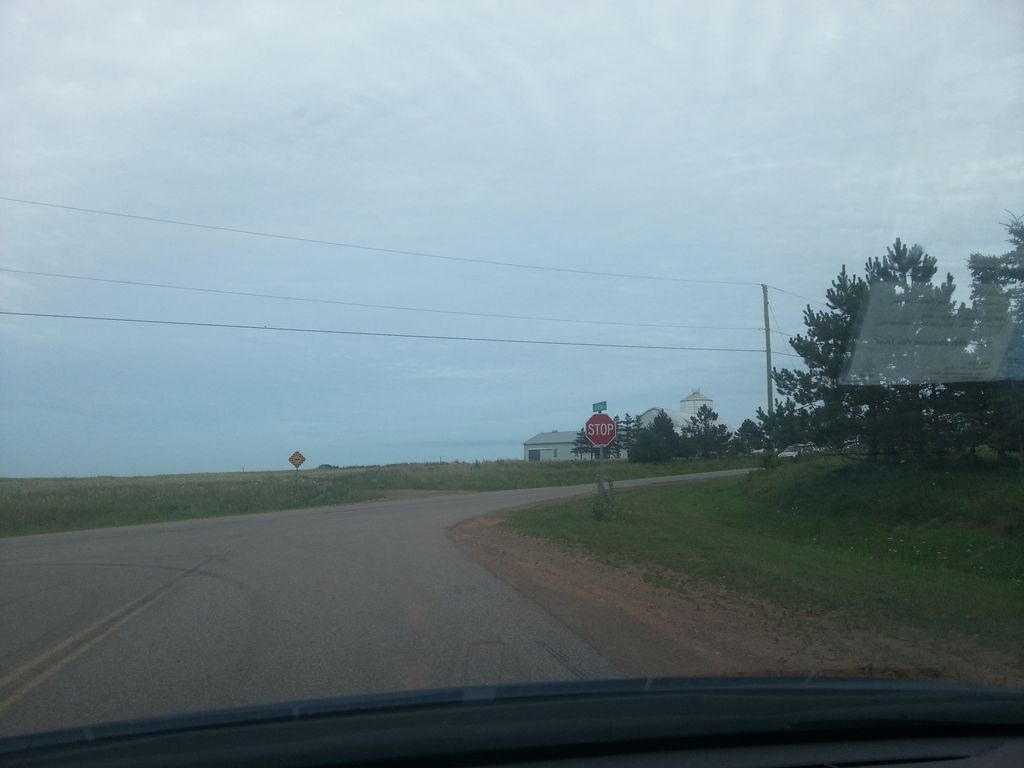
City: charlottetown